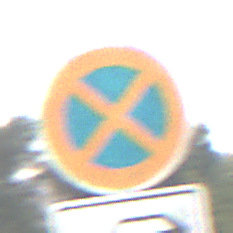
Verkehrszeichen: AbsolutesHalteverbot
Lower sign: MehrspurigeFahrzeugeFrei1
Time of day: MorningAfternoon
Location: Outdoor (Nature)
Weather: Overcast
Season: NotSpecified
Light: Natural